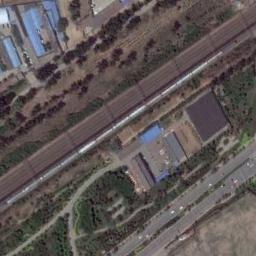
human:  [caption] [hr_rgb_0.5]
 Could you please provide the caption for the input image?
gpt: The railway is next to some trees and houses .

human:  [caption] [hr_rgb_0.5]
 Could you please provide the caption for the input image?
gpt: These railways are flanked by some trees and buildings and a train is on one railway .

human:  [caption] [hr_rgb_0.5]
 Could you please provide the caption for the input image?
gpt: There are two trains passing by in the picture .

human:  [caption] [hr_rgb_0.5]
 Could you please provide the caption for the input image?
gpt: Many buildings of different shapes and sizes are beside the railway .

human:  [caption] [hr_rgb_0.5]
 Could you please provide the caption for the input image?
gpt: There are some green bushes and buildings beside the railway .